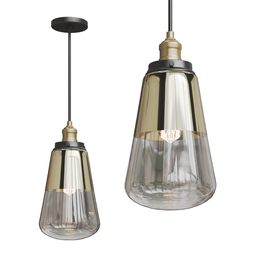
Label: lighting